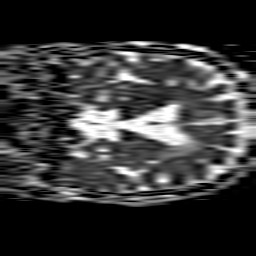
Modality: ADC
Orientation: coronal
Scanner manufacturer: philips
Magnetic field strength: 1.5 T
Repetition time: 3.649 s
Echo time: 0.09257 s